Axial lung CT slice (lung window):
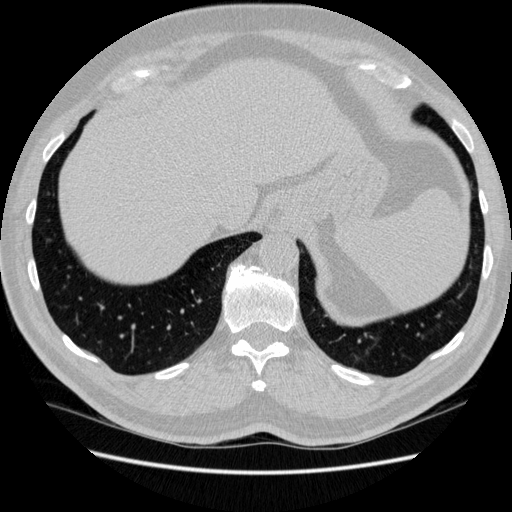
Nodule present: no